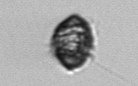
Label: Kryptoperidinium_triquetrum